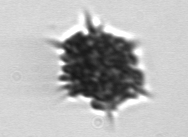
Label: Dictyocha